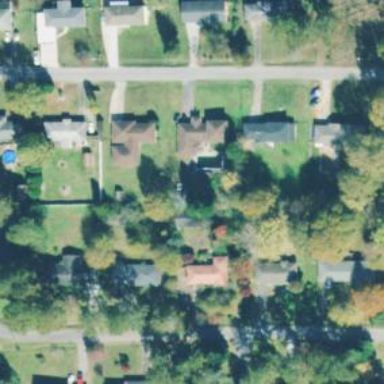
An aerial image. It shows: Neighborhood.